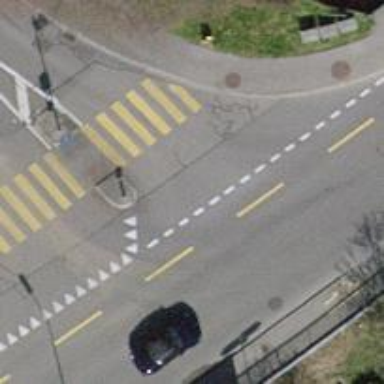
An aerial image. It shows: Road with "give way" sign.